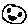
Label: smiley face